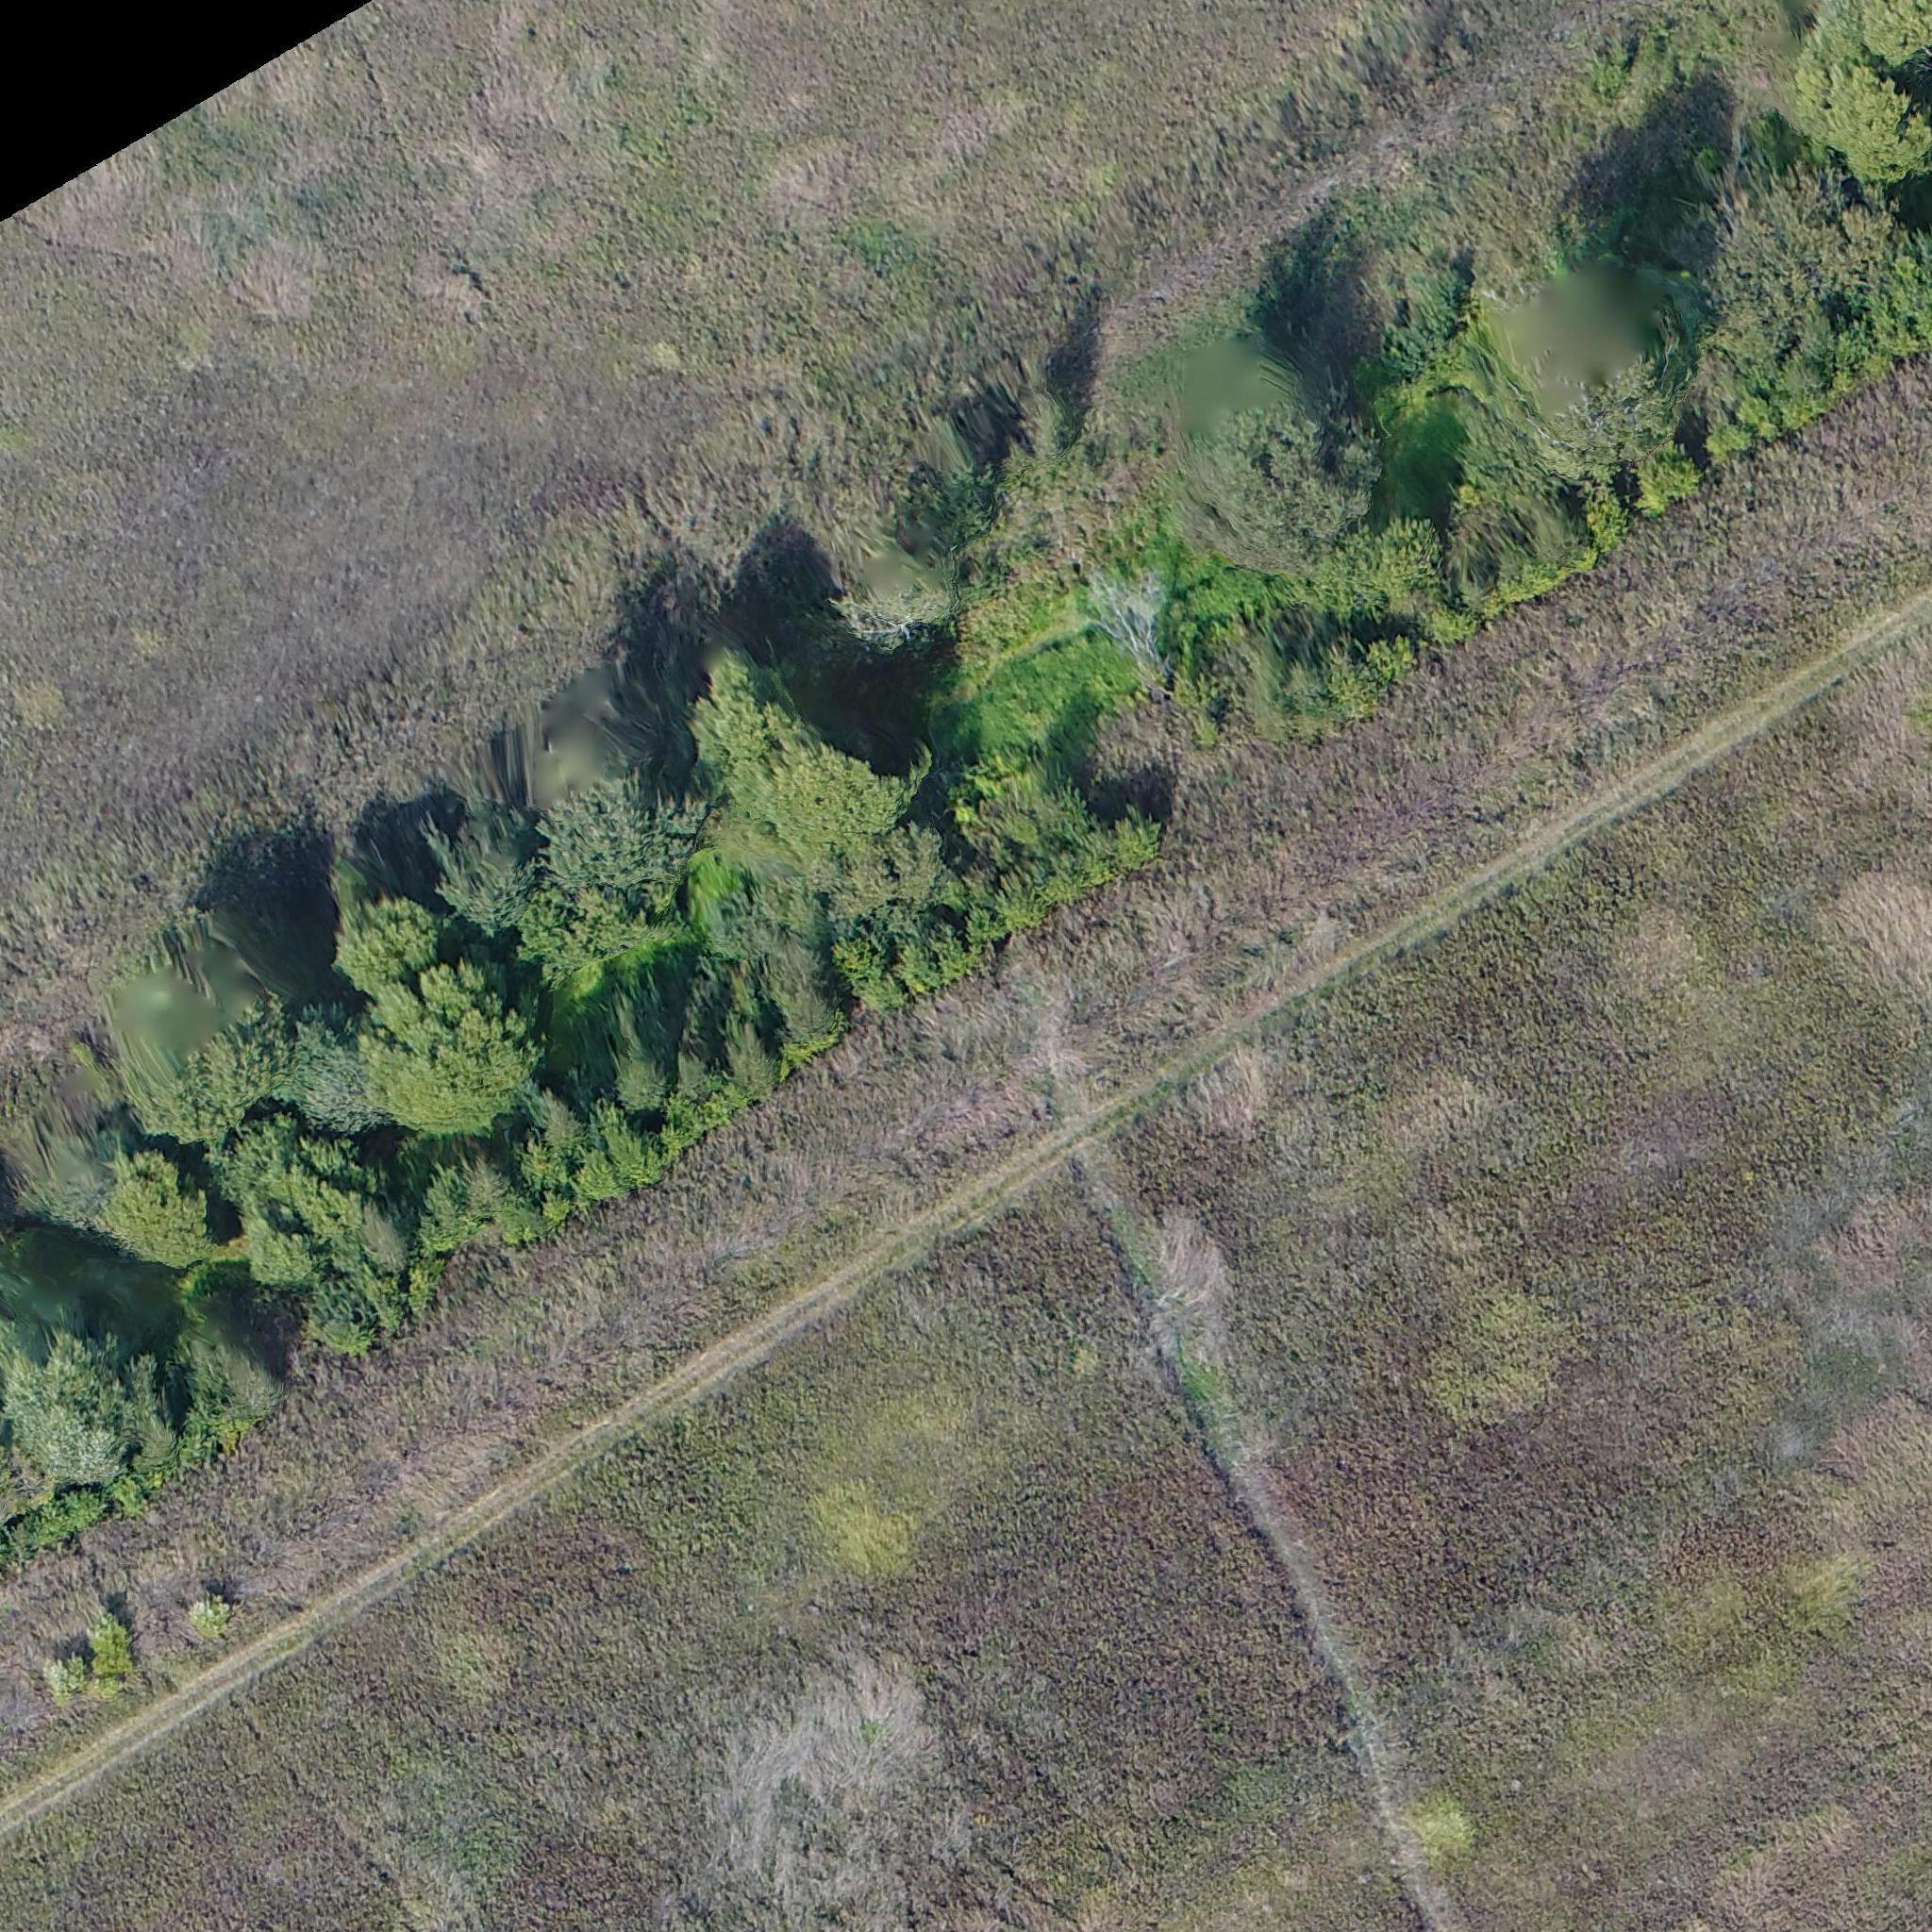
Biome: Sarmatic mixed forests